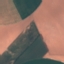
Land use / land cover: AnnualCrop